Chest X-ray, PA view. Patient: 55 years old, sex M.
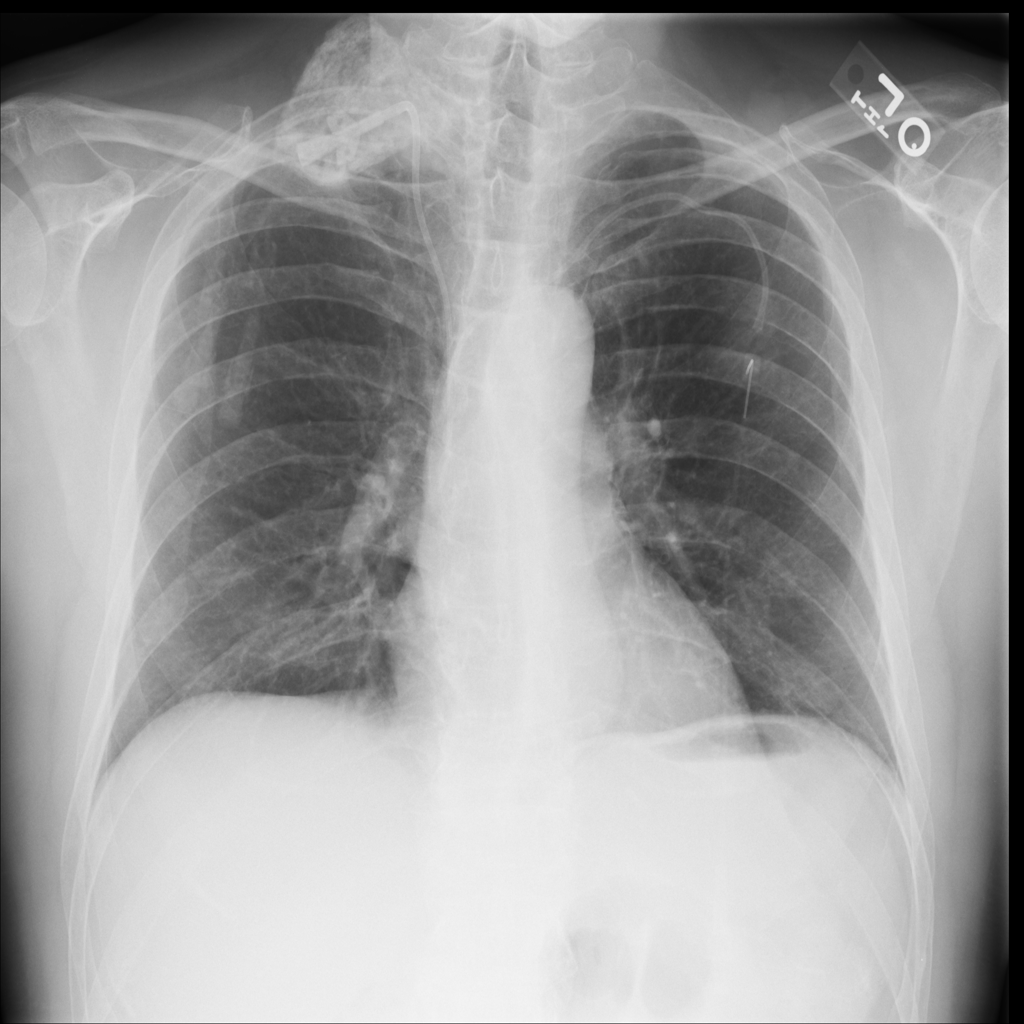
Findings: No Finding